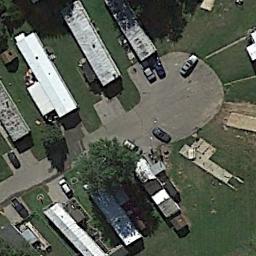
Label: mobile_home_park